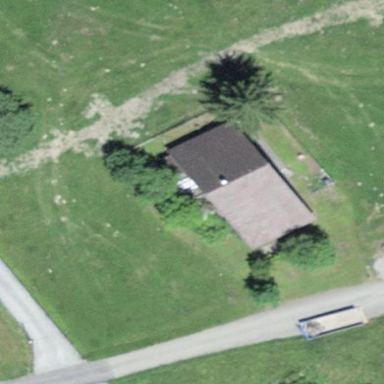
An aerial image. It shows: Farm building.